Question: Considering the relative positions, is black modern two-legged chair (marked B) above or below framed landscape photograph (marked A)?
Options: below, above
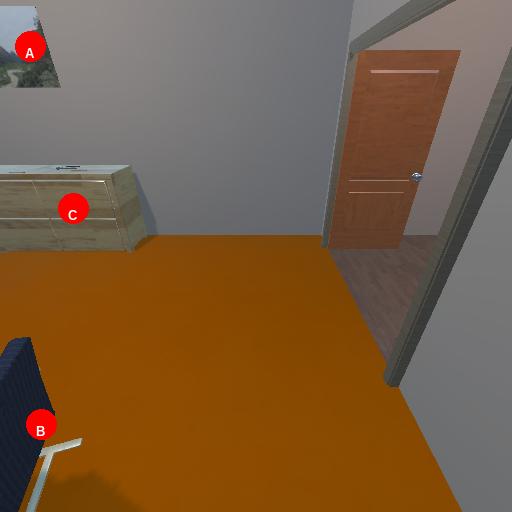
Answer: below